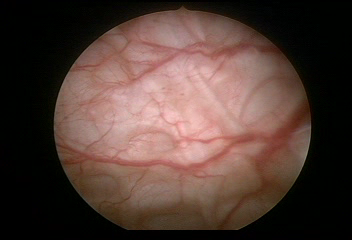
Modality: WLC
Class: Normal mucosa
Bladder cancer association: No